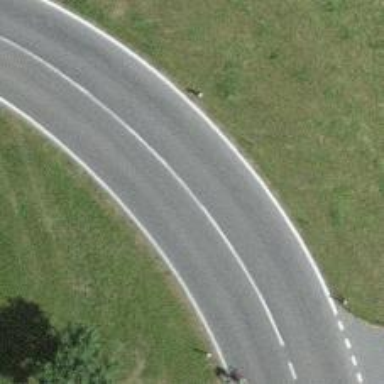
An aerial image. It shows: Tertiary road.